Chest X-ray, PA view. Patient: 55 years old, sex F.
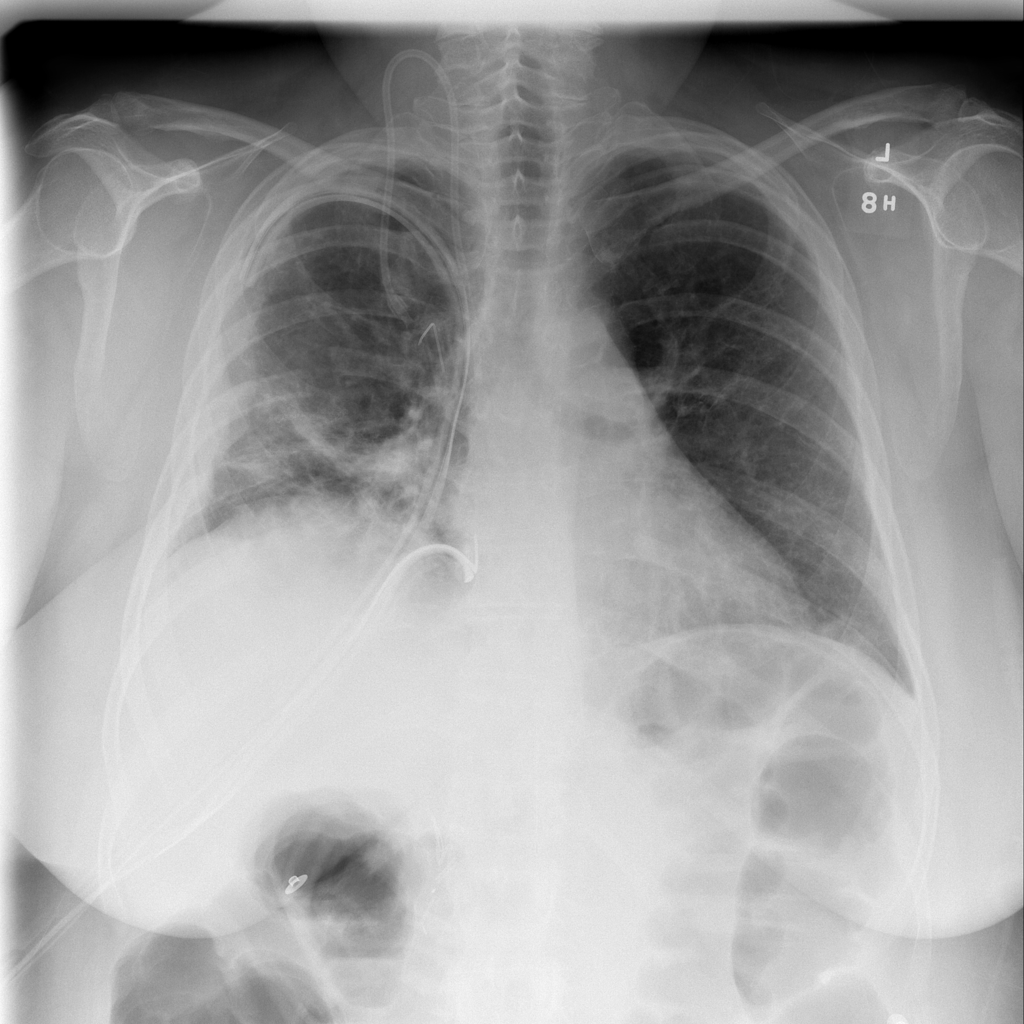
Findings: Pleural_Thickening